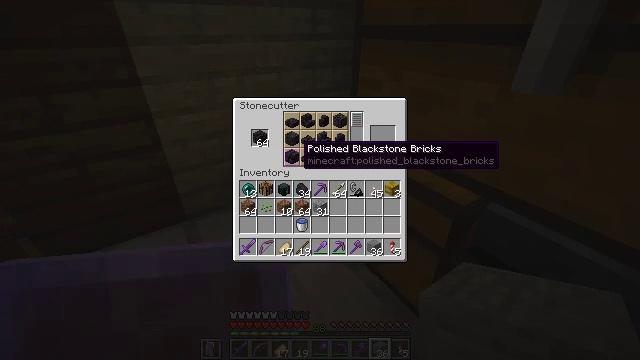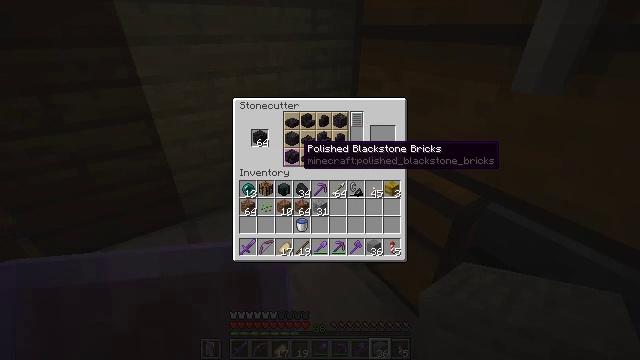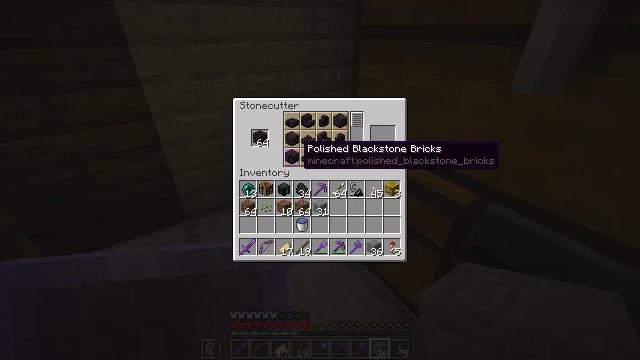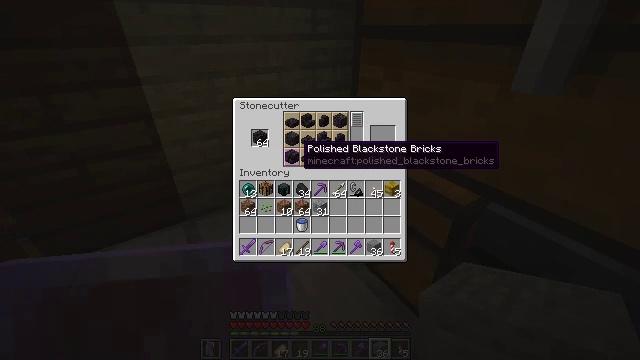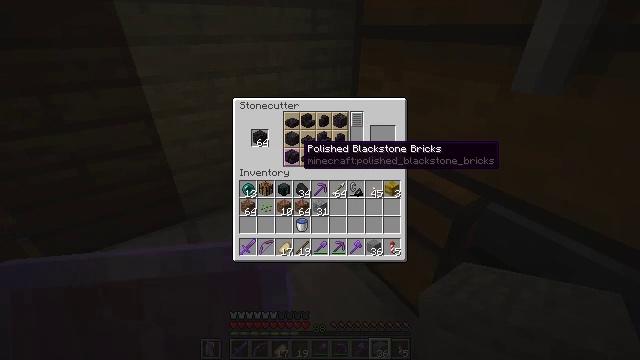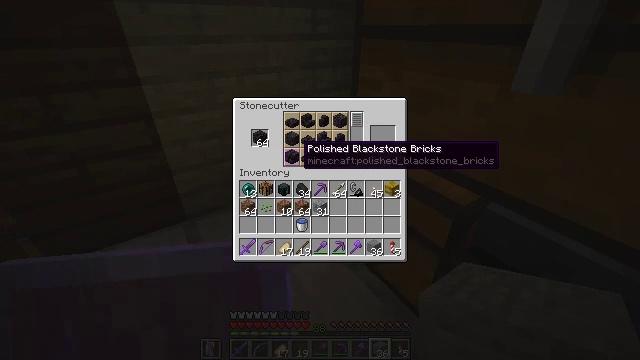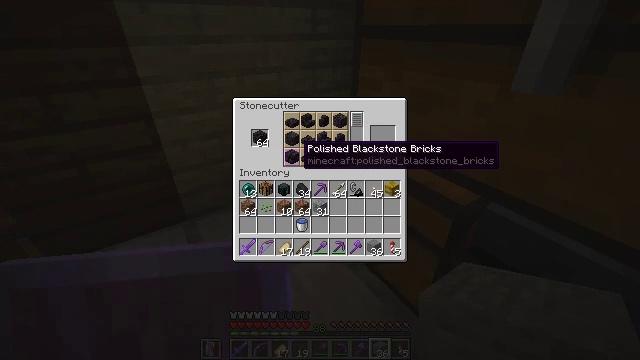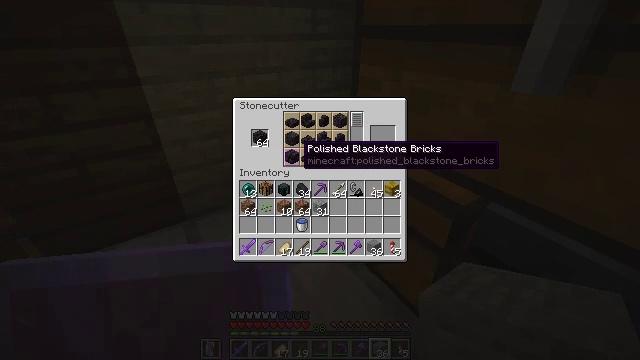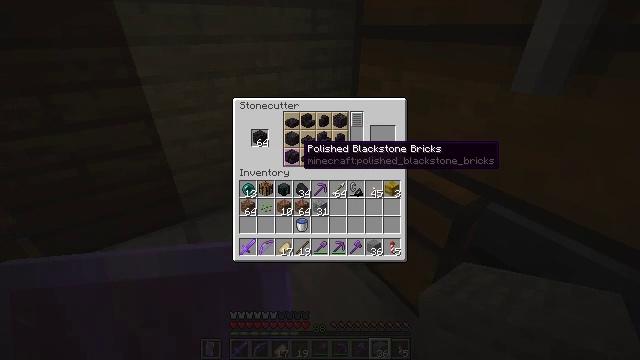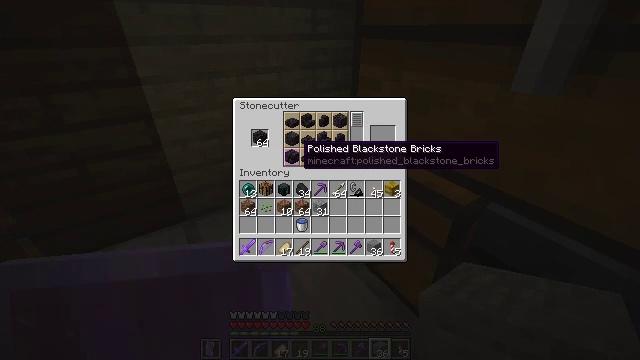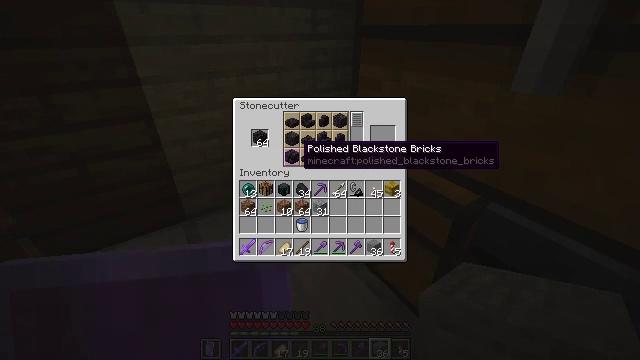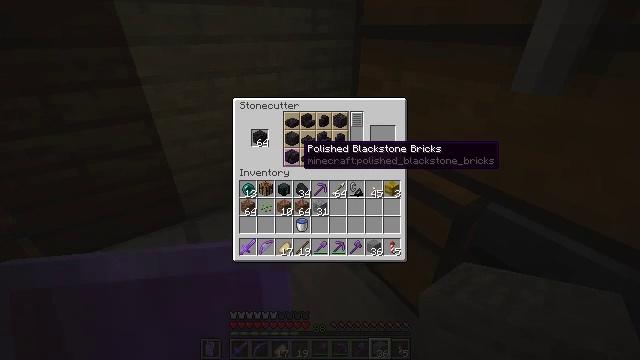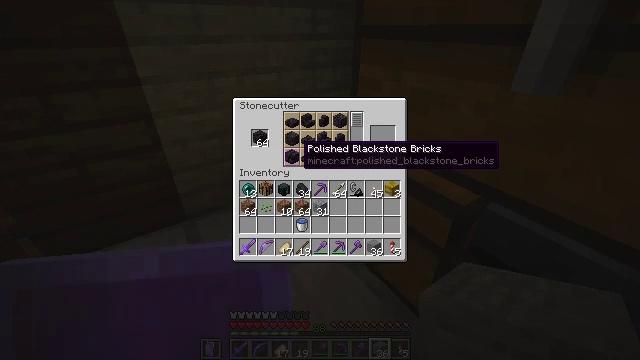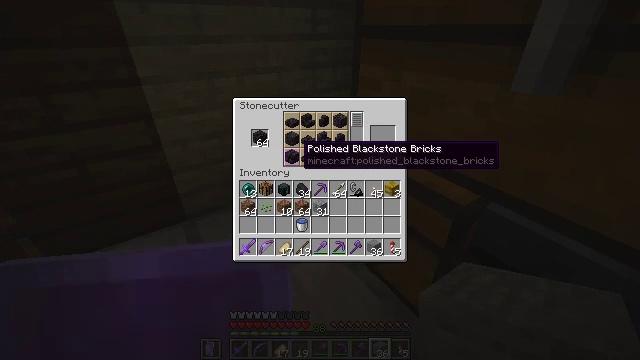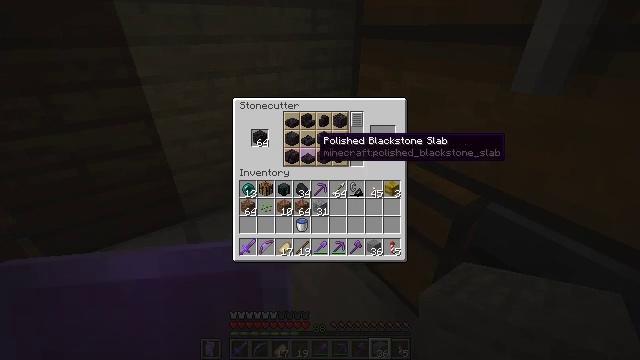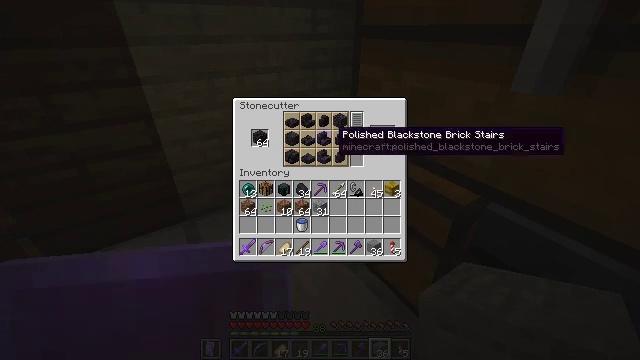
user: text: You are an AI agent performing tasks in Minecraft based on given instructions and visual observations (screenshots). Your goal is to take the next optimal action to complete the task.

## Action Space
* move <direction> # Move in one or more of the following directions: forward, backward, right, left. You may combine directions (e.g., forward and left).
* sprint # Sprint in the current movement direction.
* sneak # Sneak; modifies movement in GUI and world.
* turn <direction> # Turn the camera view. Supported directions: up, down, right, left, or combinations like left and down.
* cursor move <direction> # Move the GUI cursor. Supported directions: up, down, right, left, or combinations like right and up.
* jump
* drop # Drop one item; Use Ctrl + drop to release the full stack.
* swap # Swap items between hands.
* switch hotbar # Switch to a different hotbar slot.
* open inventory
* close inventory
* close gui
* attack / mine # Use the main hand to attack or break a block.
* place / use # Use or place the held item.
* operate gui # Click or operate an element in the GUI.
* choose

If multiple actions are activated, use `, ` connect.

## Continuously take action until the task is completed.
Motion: motion action
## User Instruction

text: Convert all your polished blackstone into polished blackstone bricks.
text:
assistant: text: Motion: no_op
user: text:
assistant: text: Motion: no_op
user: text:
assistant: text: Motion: no_op
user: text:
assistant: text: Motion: no_op
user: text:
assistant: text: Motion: no_op
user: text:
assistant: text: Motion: no_op
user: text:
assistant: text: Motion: no_op
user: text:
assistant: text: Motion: no_op
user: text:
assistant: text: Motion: no_op
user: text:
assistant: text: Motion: no_op
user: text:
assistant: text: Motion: no_op
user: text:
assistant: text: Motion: no_op
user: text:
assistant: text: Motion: no_op
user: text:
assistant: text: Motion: turn right and up
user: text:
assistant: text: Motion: turn right
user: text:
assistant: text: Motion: turn right
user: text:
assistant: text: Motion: turn right
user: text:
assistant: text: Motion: no_op
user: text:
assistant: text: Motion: no_op
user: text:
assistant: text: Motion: no_op
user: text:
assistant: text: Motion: no_op
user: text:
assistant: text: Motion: no_op
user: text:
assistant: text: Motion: no_op
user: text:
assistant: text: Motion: no_op
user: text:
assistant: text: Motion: no_op
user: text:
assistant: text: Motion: no_op
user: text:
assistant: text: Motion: no_op
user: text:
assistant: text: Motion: no_op
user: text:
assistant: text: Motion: no_op
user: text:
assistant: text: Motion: no_op